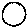
Label: circle